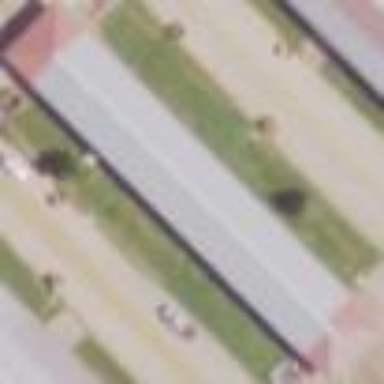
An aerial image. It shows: Stable.